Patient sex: M
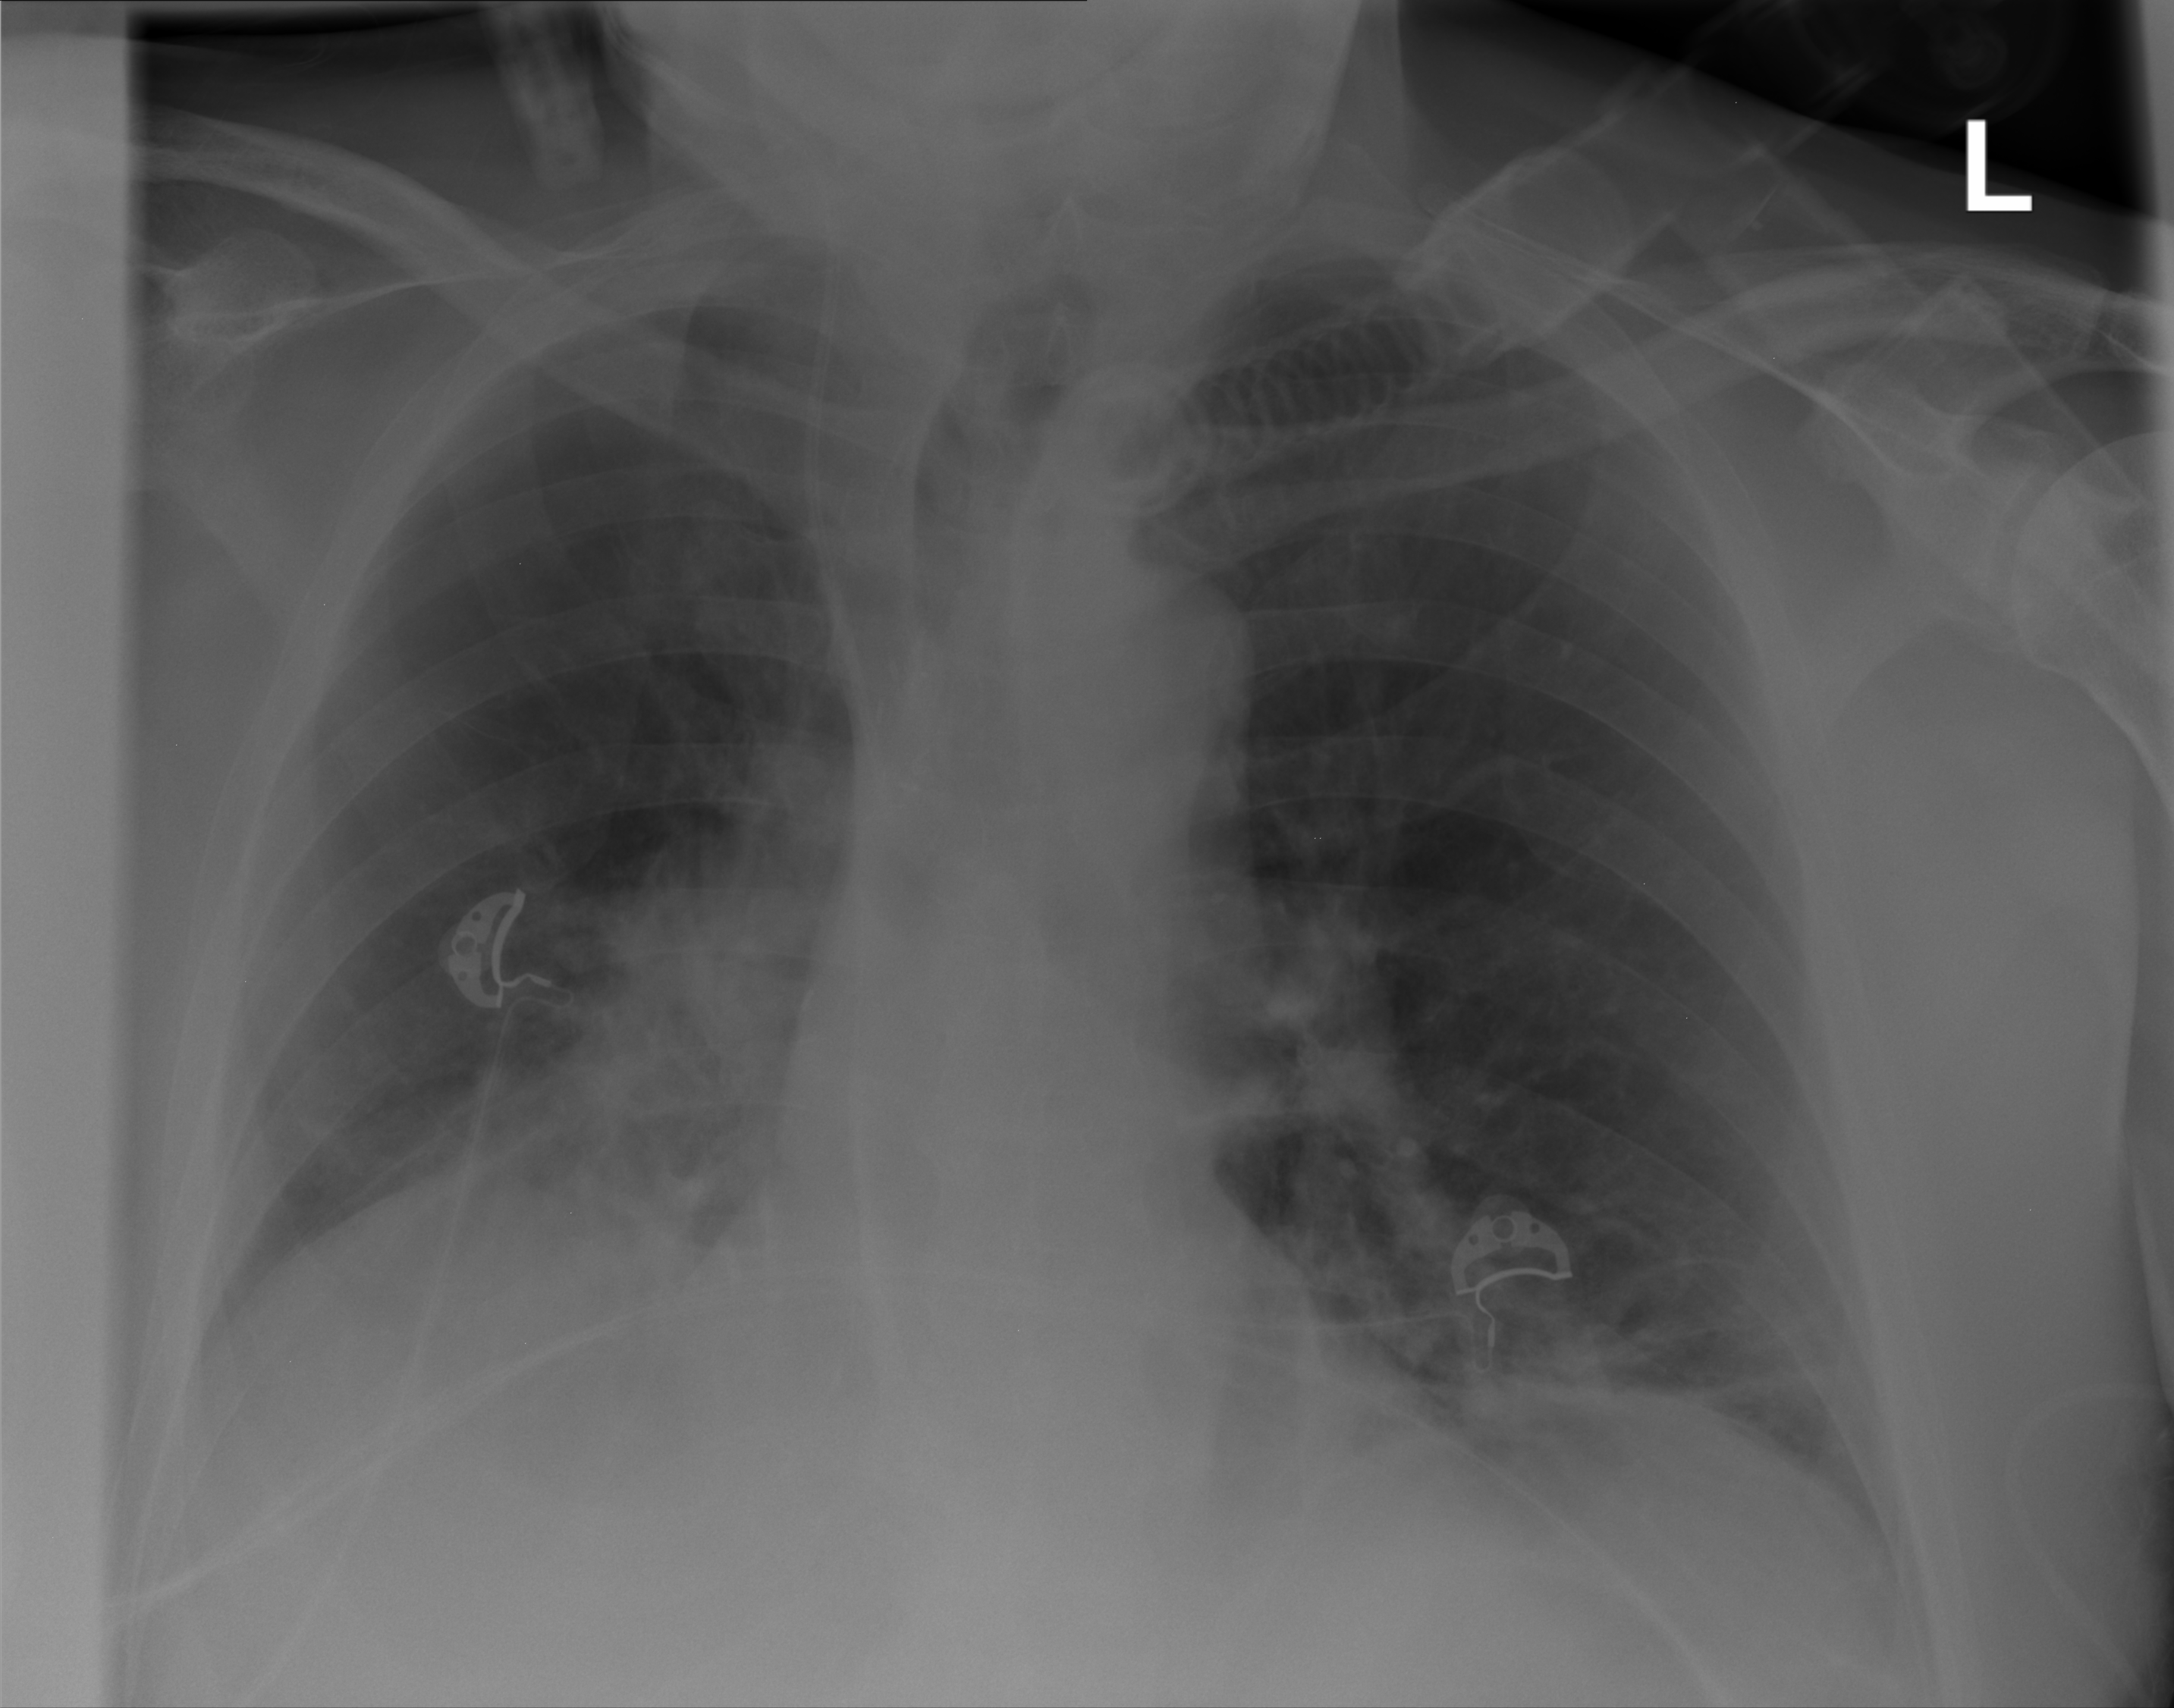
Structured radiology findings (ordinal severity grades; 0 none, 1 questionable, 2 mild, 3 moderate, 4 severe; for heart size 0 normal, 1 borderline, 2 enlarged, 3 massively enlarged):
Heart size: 0
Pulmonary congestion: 0
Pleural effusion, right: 2
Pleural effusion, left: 2
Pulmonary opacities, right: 3
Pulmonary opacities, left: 2
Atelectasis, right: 2
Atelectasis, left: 2